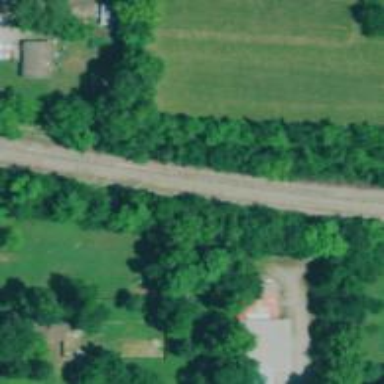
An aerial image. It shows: Rail spur service.